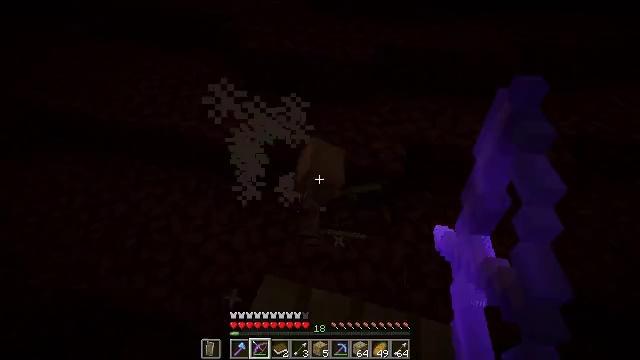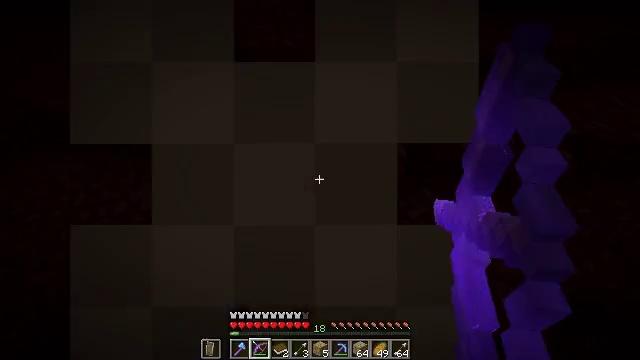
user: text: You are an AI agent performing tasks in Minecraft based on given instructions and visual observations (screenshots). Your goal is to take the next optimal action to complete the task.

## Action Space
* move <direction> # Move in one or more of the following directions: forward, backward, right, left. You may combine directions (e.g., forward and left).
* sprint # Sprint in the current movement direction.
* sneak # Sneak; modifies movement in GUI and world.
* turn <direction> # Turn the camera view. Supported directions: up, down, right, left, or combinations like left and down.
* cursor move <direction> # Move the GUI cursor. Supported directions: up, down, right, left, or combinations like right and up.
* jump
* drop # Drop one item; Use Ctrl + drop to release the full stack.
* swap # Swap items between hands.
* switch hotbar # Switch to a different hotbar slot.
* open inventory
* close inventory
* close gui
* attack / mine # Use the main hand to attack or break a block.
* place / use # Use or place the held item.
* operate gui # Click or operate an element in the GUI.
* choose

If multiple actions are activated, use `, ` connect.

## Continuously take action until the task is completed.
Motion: motion action
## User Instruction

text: Fight the piglin.
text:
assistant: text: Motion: sneak, use / place
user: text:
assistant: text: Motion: sneak, use / place